Question: Hey all i am using this query within a rails app. I am trying to find the number of unique employees, so i created one query that will find out how many 'total_employees' there are and then one that figures out how many 'duplicates' there are('duplicates' are worked out using an 'id_number'). Then i subtract the 'duplicates' from the 'total_employees' giving me the number of unique individuals. the 'id_number' field is not compulsory, so 'id_number''s that are null should be not included with the count.
The problem is that when i try run the query if the 'duplicates' is null the number of 'unique_employees' will become null aswell.
here is my query
'''
SELECT SUM(total_count.count) - SUM(duplicate_count.count) as unique_employees, SUM(total_count.count), SUM(duplicate_count.count)
FROM (
SELECT COUNT(1) as count
FROM participants
JOIN training_programs
ON training_programs.id = participants.training_program_id
WHERE training_programs.category IN ('B', 'C', 'D')
AND training_programs.skills_development_id = 123
AND participants.foreign = FALSE
AND participants.race = 'African'
AND participants.gender = 'Male'
AND participants.employed = true
) as total_count,
(SELECT SUM(count) as count
FROM (SELECT COUNT(id_number)-1 AS count
FROM participants
JOIN training_programs
ON training_programs.id = participants.training_program_id
WHERE training_programs.category IN ('B', 'C', 'D')
AND training_programs.skills_development_id = 123
AND participants.foreign = FALSE
AND participants.race = 'African'
AND participants.gender = 'Male'
AND participants.employed = true
AND participants.id_number <> ''
GROUP BY id_number
HAVING COUNT(id_number) > 1) as duplicated_records
) as duplicate_count
'''
so i am getting this

My SQL foo is not the best in the world so i am trying to figure out how to get all null values to be seen as 0. I would also like to have this within a single query since it is run in a loop and will have to be re-run a few dozen times per save depending on the input given.
or any help with the above would be great. Thanks in advance
If i was to add a duplicate the query runs fine. so the query is good just that if there are no duplicates then no matter the number of total_empolyees the query will return 0.
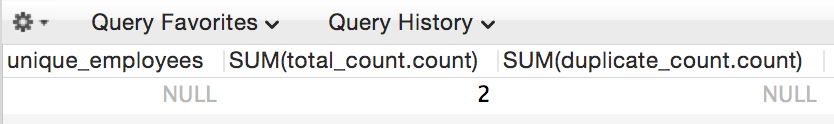
Answer: Just surround all values that can potentially yield null in 'IFNULL'
'''
SUM(IFNULL(duplicate_count.count,0))
'''